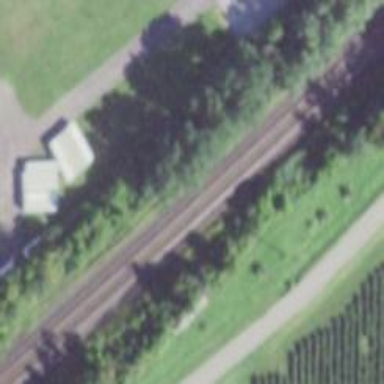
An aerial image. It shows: Railway track.